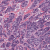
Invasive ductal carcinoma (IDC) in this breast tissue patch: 1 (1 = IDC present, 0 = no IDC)